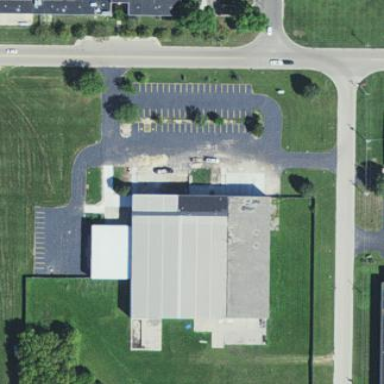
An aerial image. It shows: Industrial building.